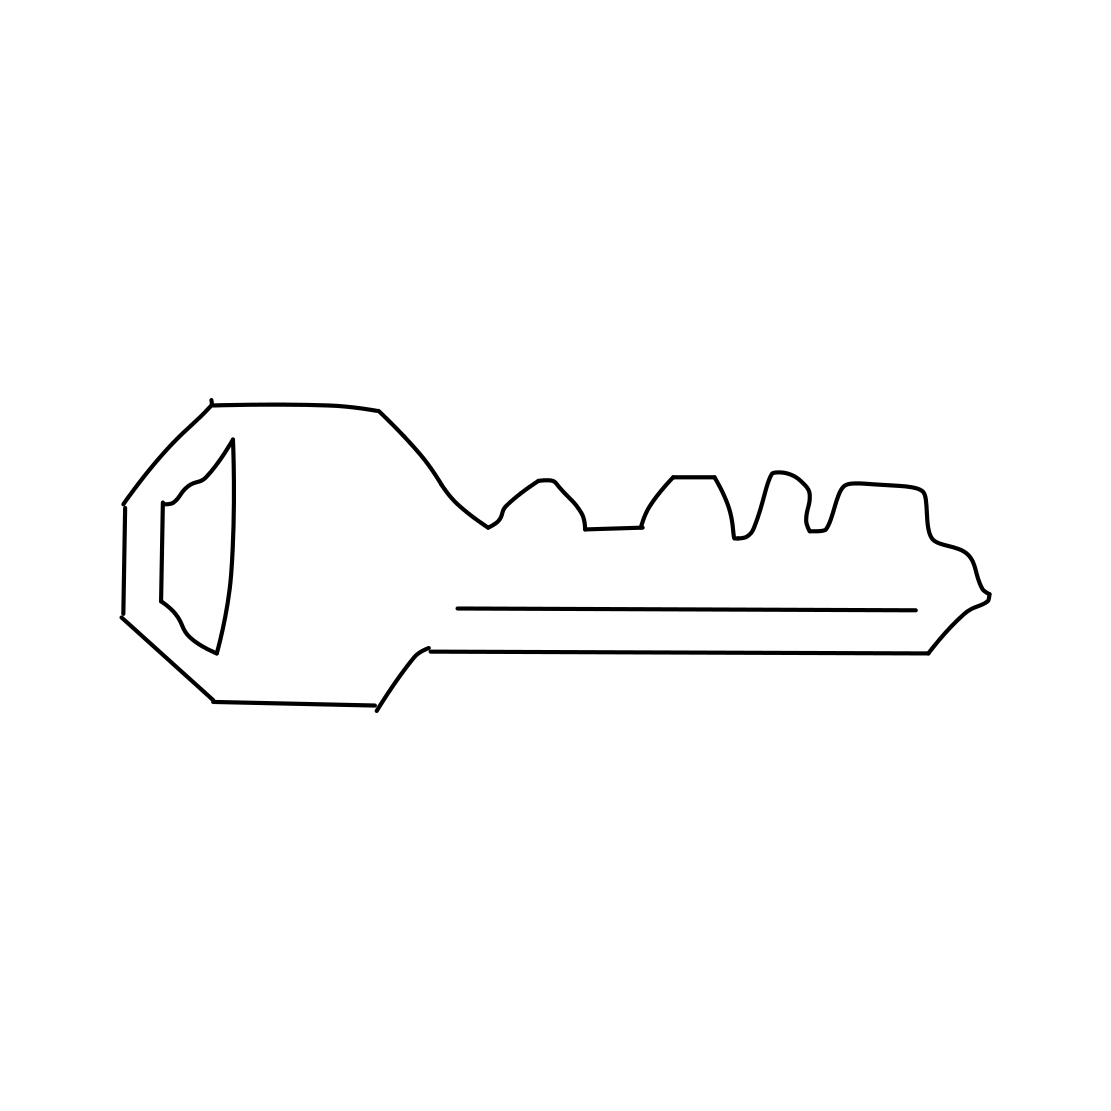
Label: key